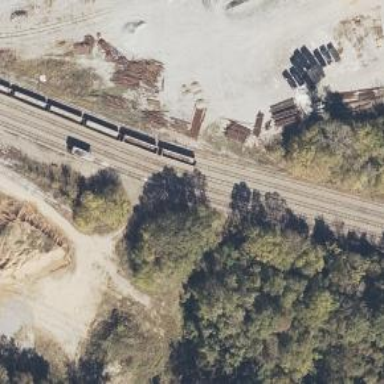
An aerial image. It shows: Railway spur service.